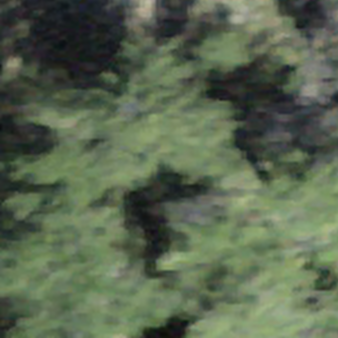
Label: other